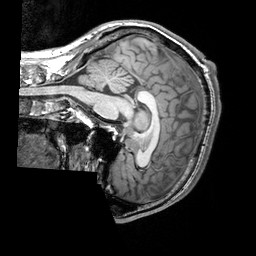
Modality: T1w
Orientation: sagittal
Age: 31
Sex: male
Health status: healthy
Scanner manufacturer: siemens
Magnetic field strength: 3 T
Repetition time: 2.3 s
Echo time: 0.00303 s